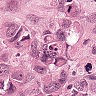
Metastatic tissue present: yes